Question: I understand how to use and import outside packages, but I've never packaged my own classes before. I read the <URL> in addition to several sites/SO threads on packages. For the life of me, I can't figure out why this extraordinary simple example doesn't work:
'''
package PTest;
public class A
{
protected final int SIZE = 10;
public void printSize()
{
System.out.println(SIZE);
}
}
package PTest;
public class B
{
public static void main(String[] args)
{
System.out.println(SIZE);
hello();
}
}
'''
I used eclipse's autopackaging feature, so I assume that the actual packing is correct. Here's an image to show that they are indeed packaged correctly:

As you can see, neither the 'protected SIZE' or the 'public hello()' are recognized. I've tried this outside of eclipse, also to no avail. Any help would be greatly appreciated.
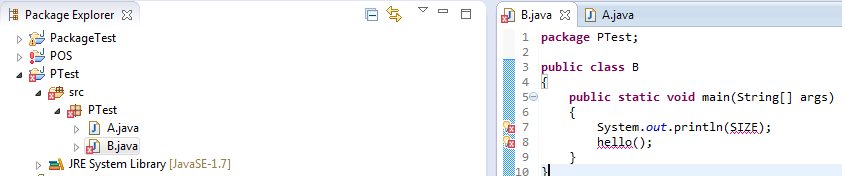
Answer: 'SIZE' is an instance field of 'A' objects. You need to make it a static field. Even then, it'll be a member of the 'A' class, so you have to specify 'A.SIZE' to use it in 'B'.